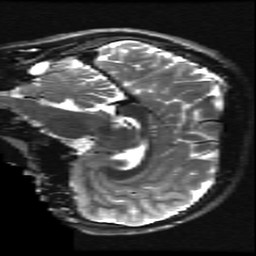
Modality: T2w
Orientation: sagittal
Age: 13
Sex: male
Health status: ill
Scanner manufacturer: ge
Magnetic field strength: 3 T
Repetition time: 7.5 s
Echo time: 0.1007 s